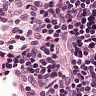
Metastatic tissue present: no